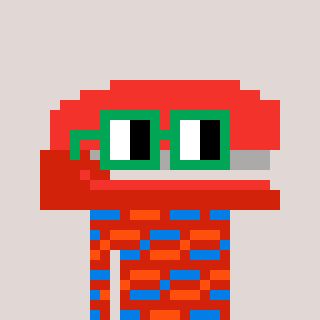
a pixel art character with square green glasses, a stapler-shaped head and a red-colored body on a warm background